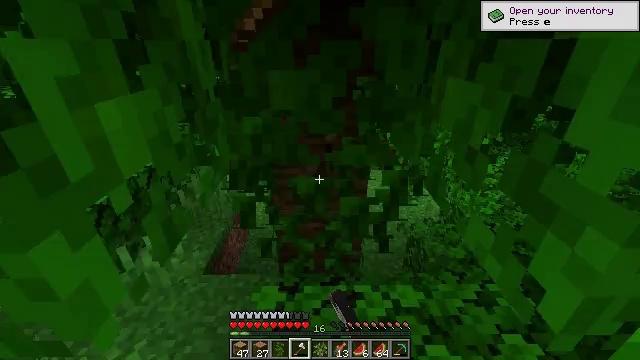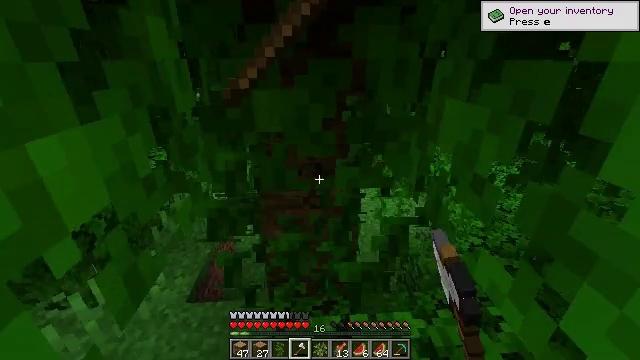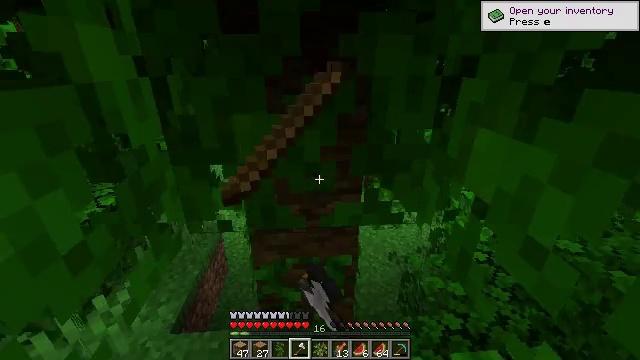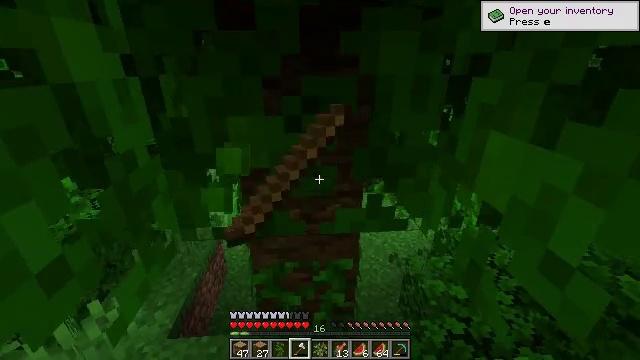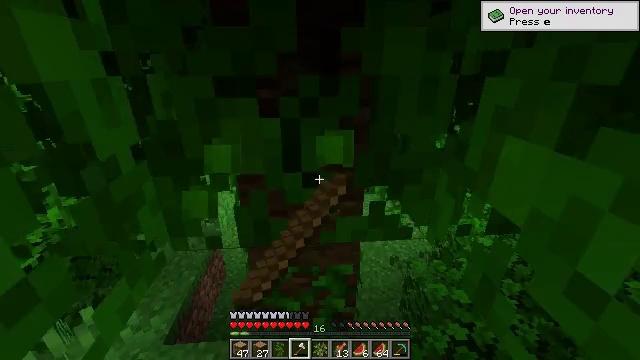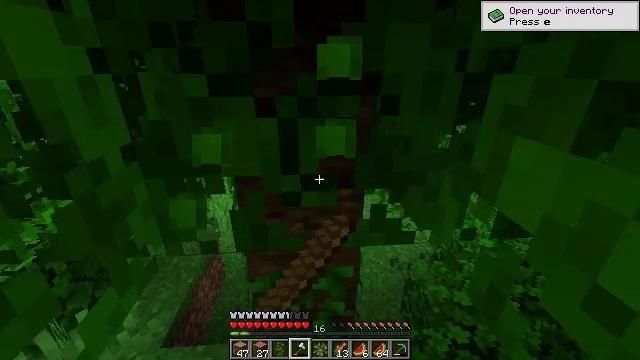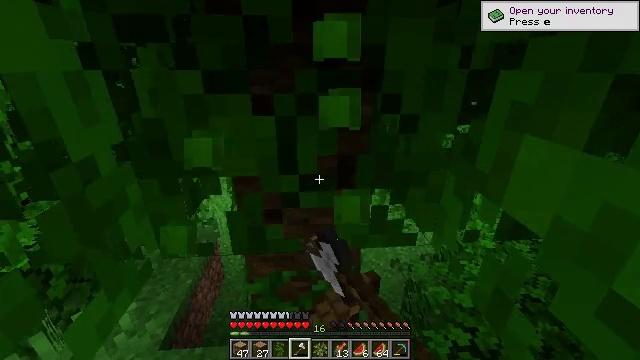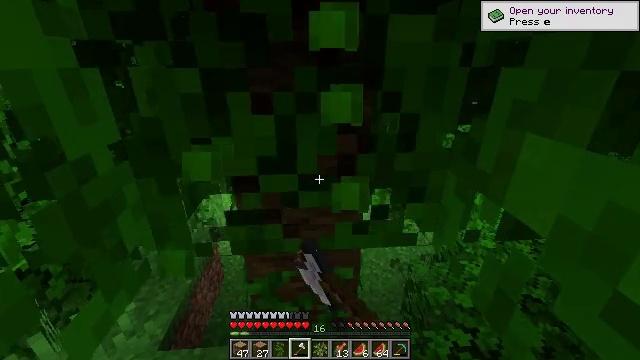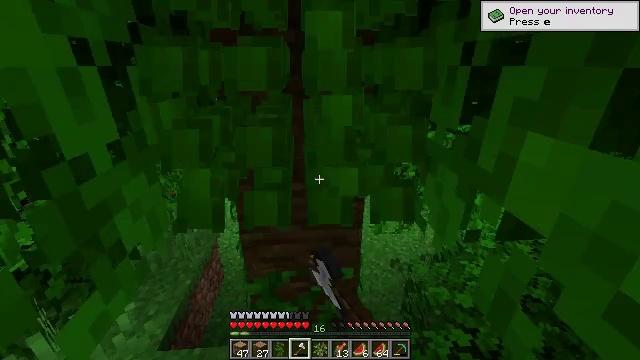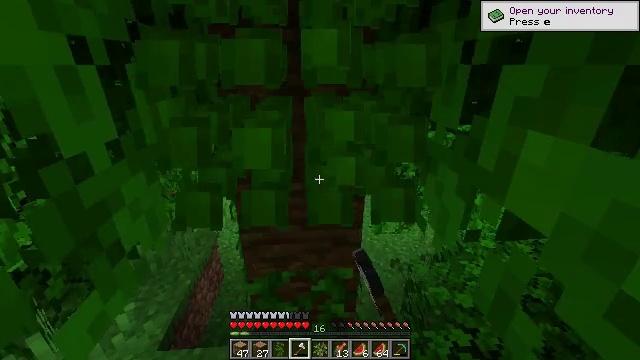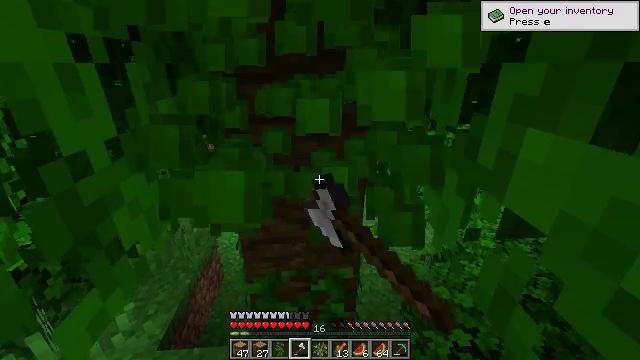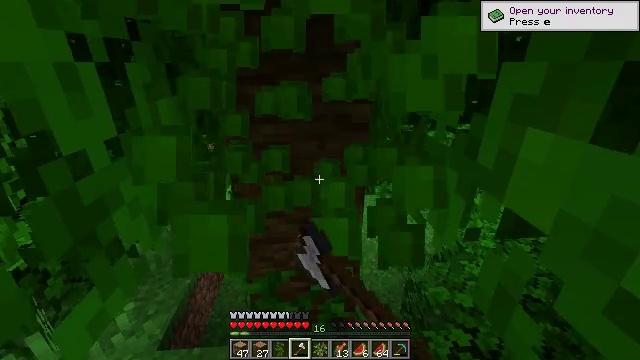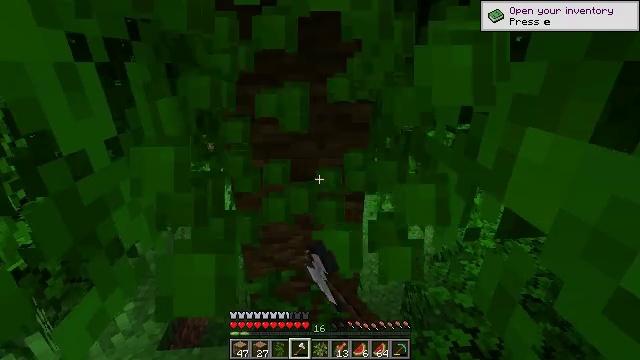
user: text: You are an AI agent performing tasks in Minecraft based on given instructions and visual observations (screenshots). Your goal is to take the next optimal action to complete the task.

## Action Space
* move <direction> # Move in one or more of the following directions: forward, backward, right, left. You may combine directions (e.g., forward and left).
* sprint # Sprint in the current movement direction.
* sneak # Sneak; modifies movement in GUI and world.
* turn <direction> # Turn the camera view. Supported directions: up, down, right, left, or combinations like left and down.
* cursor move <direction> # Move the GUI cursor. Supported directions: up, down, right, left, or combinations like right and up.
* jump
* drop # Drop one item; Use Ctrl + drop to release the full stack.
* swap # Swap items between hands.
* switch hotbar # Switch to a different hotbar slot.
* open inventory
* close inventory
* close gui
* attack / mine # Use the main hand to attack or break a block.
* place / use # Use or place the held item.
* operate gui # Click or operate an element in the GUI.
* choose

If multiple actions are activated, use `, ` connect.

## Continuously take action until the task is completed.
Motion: motion action
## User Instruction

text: Attack the jungle leaves to remove it.
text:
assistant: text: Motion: move forward, turn right and up, attack / mine
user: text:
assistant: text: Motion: move forward, turn right and up, attack / mine
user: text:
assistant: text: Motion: attack / mine
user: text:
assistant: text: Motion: attack / mine
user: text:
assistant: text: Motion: attack / mine
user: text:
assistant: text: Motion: attack / mine
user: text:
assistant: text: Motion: attack / mine
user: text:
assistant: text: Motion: attack / mine
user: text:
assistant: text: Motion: attack / mine
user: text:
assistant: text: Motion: attack / mine
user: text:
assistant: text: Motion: attack / mine
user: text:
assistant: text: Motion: attack / mine
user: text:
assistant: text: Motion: attack / mine